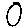
Label: circle